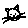
Label: cat